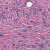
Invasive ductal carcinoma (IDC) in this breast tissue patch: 1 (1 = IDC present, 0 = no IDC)